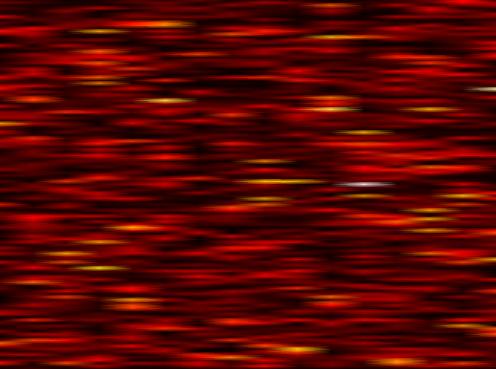
Label: WOLA